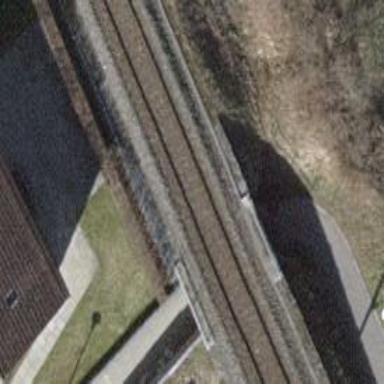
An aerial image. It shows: Single-track railway bridge with contact lines for electrification.